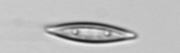
Label: pennate